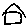
Label: house